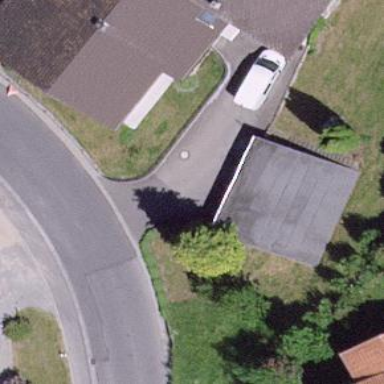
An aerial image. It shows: Shed.